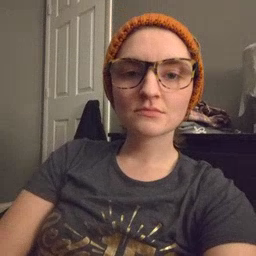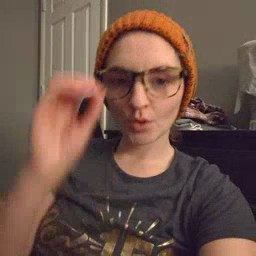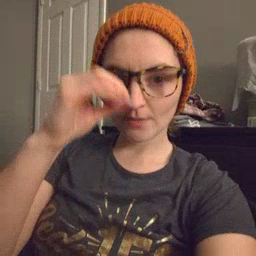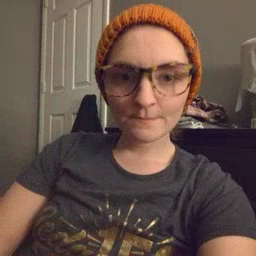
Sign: owl